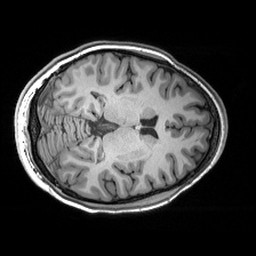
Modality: T1w
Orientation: axial
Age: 25
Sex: female
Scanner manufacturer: siemens
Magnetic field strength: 3 T
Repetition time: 2.53 s
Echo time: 0.00299 s